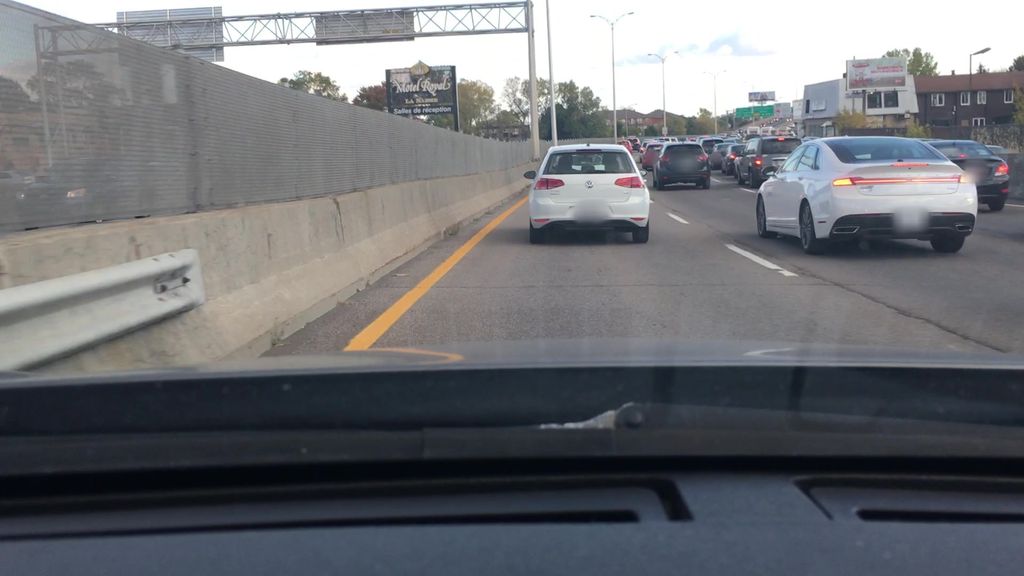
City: montreal